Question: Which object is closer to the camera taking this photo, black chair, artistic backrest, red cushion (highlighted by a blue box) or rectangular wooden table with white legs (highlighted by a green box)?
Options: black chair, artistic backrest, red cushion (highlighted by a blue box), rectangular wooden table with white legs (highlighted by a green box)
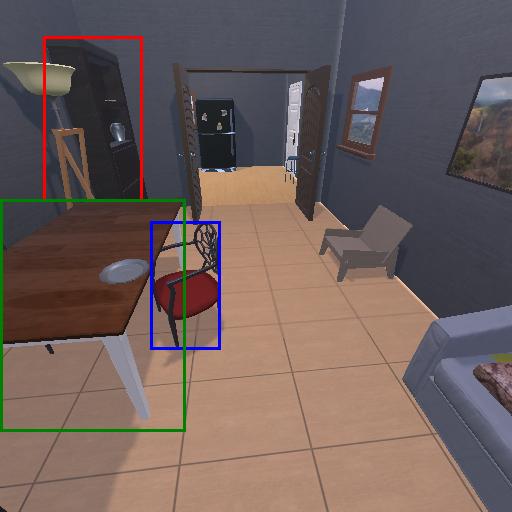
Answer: black chair, artistic backrest, red cushion (highlighted by a blue box)